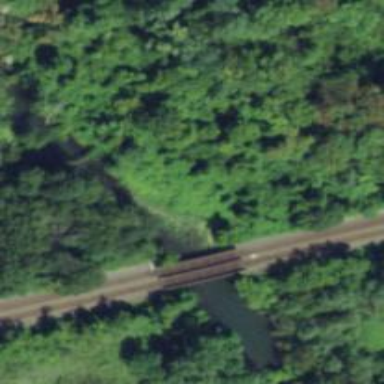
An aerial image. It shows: Railway bridge.